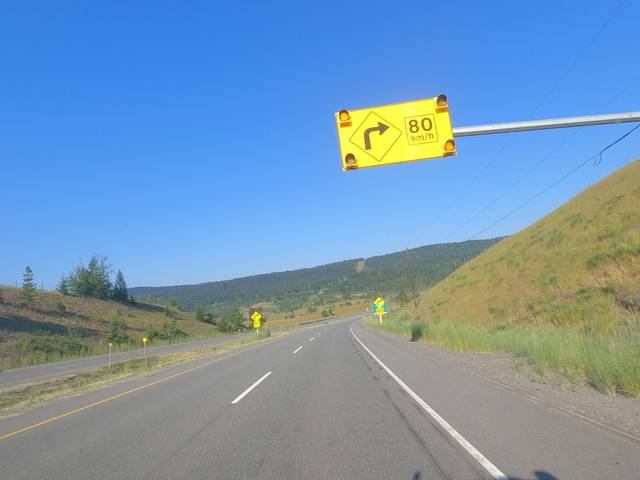
Region: Canada
Coordinates: 49.949, -120.609